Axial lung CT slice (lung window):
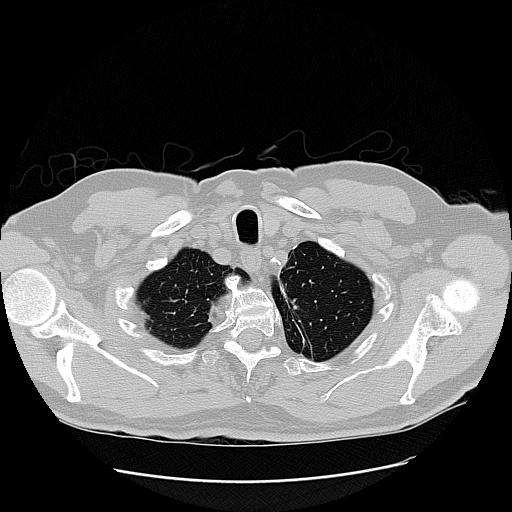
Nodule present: no